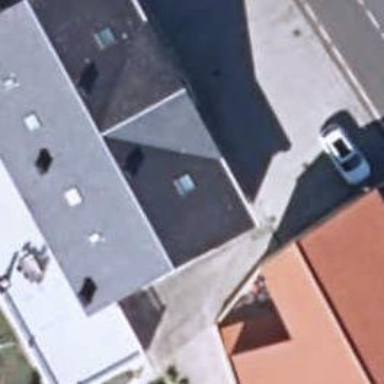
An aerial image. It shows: Simple and straightforward house.